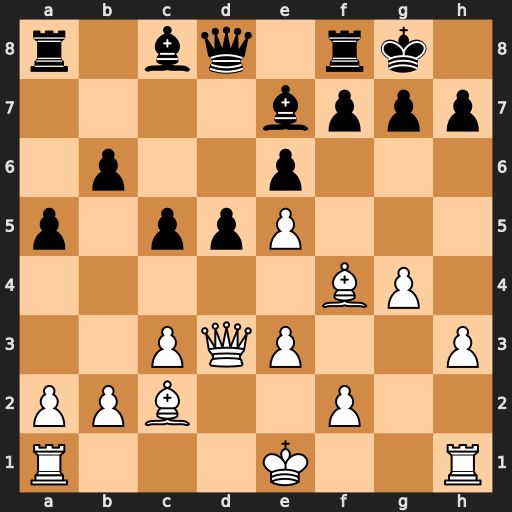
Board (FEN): r1bq1rk1/4bppp/1p2p3/p1ppP3/5BP1/2PQP2P/PPB2P2/R3K2R
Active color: w
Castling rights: KQ
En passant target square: -
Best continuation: Qxh7#